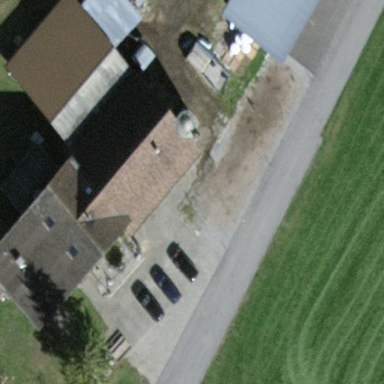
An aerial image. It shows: Farmyard area.